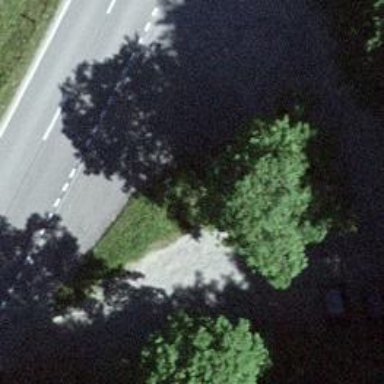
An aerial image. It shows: Bus stop with platform for public transport.